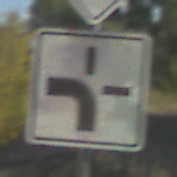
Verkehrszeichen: VerlaufVorfahrtsstrasse1
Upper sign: Vorfahrtsstrasse
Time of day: MorningAfternoon
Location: Outdoor (Nature)
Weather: PartlyCloudy
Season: NotSpecified
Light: Natural